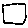
Label: square